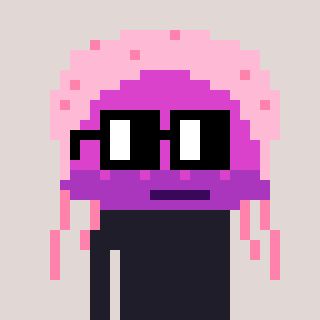
a pixel art character with square black glasses, a jellyfish-shaped head and a grayscale-colored body on a warm background